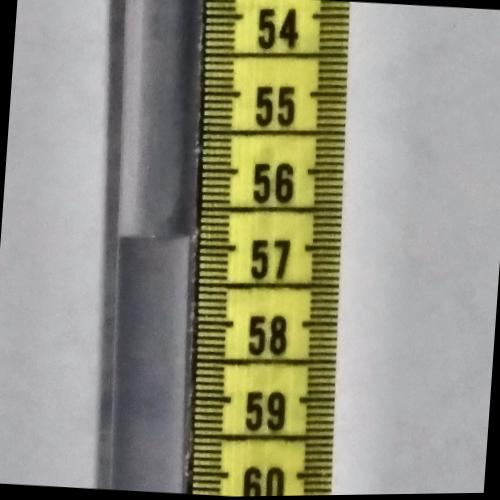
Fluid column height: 56.8 cm